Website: macys
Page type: account-selection
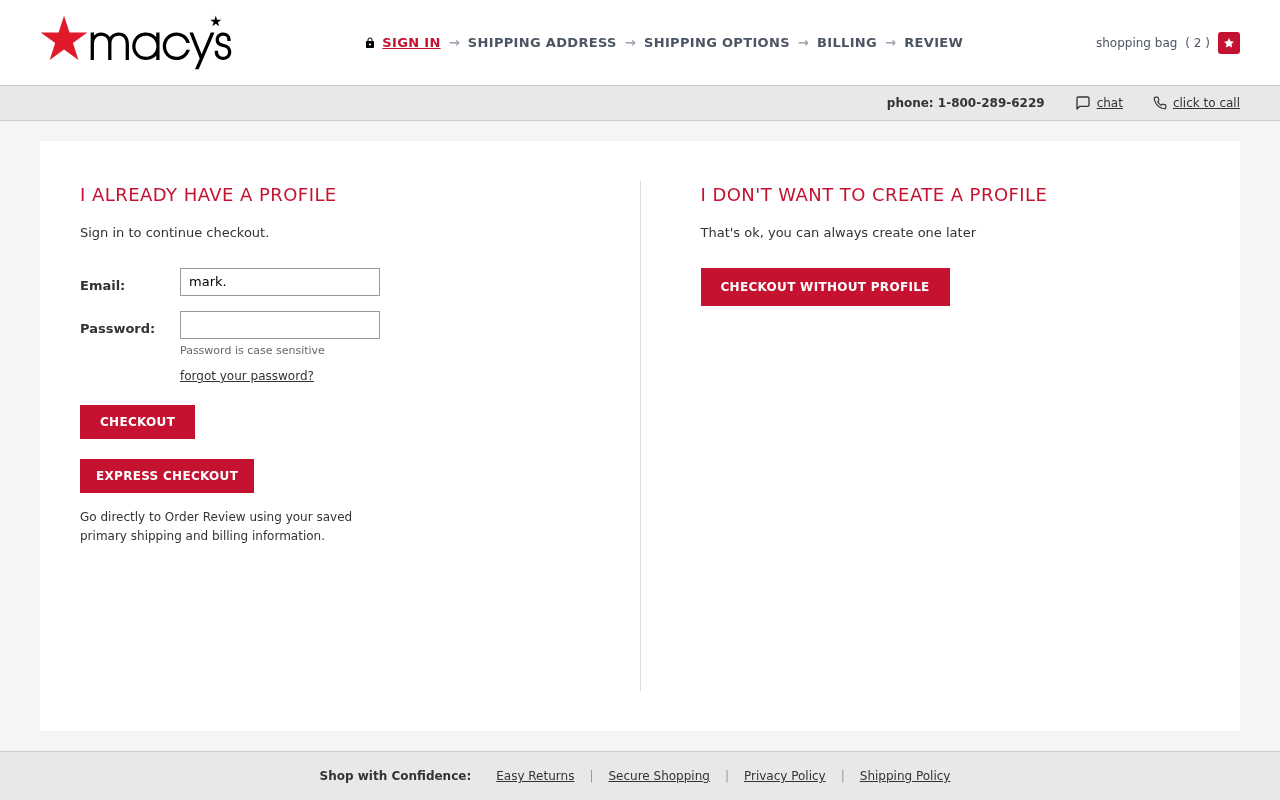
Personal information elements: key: PII_EMAIL
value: mark.simmons@yahoo.com
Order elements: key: ORDER_NUM_ITEMS
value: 2